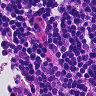
Metastatic tissue present: no